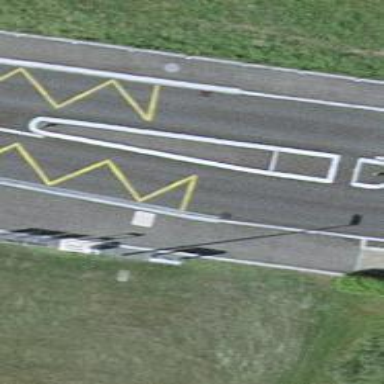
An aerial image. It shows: Asphalt platform for public transport.